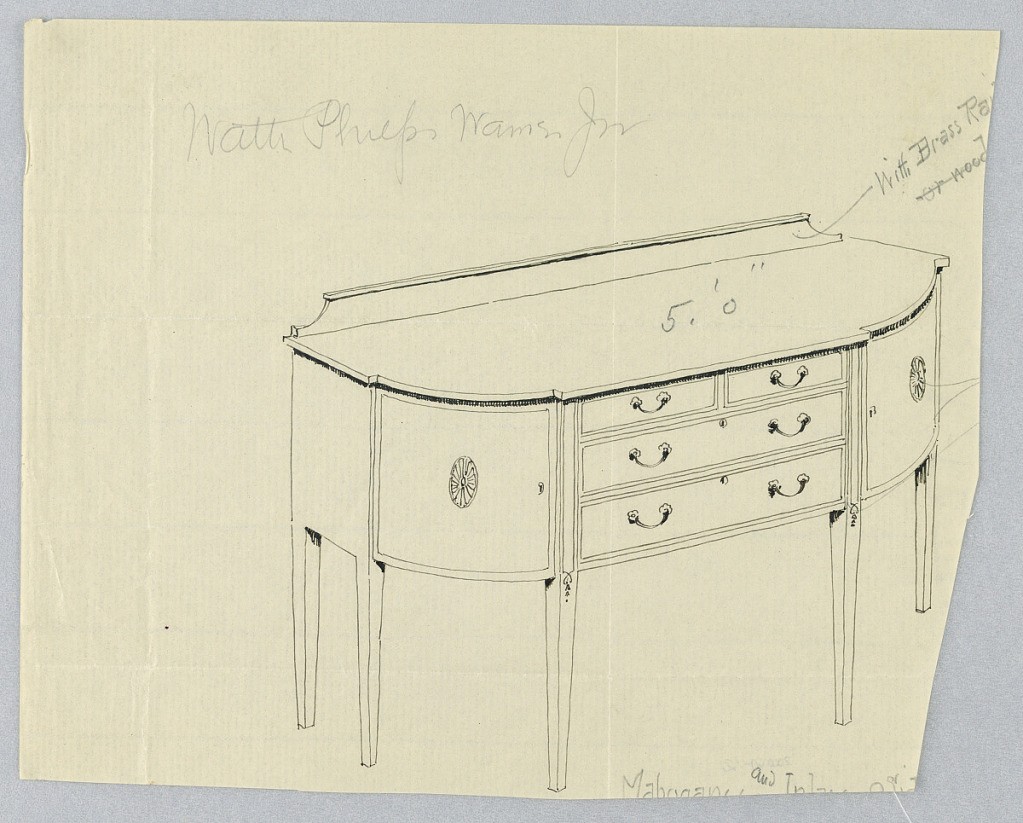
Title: Design for Sideboard with Six Legs and Four Central Drawers
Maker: A.N. Davenport Co.
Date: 1900–05
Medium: Pen and black ink on thin cream paper
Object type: Drawing
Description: Sideboard with rounded corners on six straight tapering legs has and flat central front section containing  four drawers - two smaller drawers side-by-side over two larger drawers atop each other; "C"-shaped handles and keyholes on each drawer; a door decorated with patera medallion design on either side of center front; floral decorations on four of legs; backsplash.